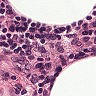
Metastatic tissue present: no